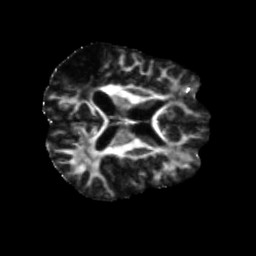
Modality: FA
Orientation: axial
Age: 68
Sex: male
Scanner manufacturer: siemens
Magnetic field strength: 3 T
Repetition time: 5.47 s
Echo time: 0.0854 s